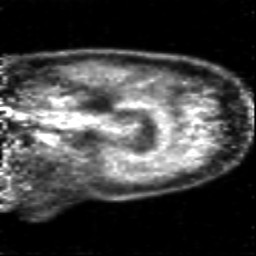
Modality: PET
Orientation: sagittal
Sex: male
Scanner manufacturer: siemens